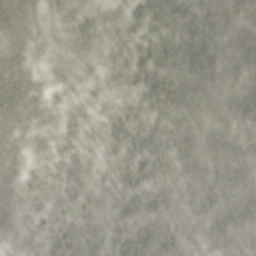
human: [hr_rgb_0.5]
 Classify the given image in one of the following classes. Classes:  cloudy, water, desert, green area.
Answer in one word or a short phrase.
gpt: cloudy